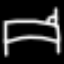
Label: bed